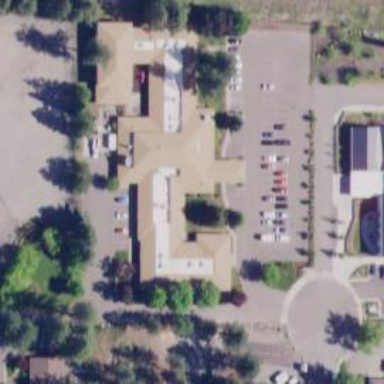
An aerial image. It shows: Hospital providing healthcare services.